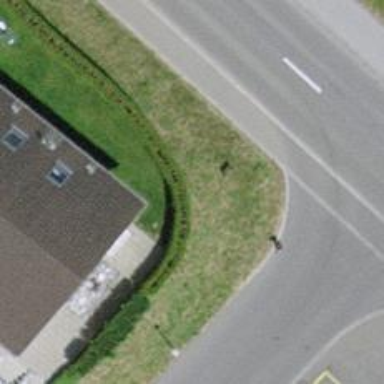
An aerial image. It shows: Hedge barrier.